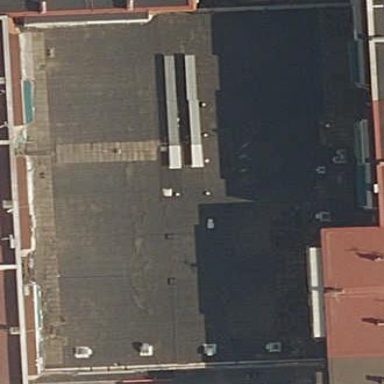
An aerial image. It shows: Building that houses supermarket.